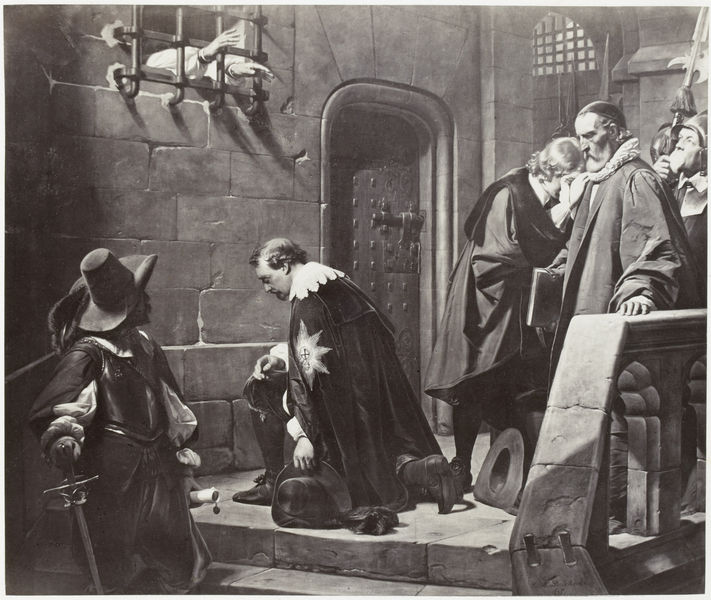
Titel: Fotoreproductie van schilderij door Paul Delaroche: Strafford
Künstler: Robert Jefferson Bingham
Standort: Amsterdam
Institution: Rijksmuseum
Schlagwörter: gemälde, menschen, hut, tür, arme, kragen, trauer, hände, gitter, mantel, türe, treppe, stufe, buch, gefangen, schwert, knien, degen, gefängnis, kerker, gefangener, verschlossen, kniefall, wärter, spieß, inquisition, riegel, maenner, musketiere, verlies, loss, revenge, eisentür, stahltüre, eisentüre